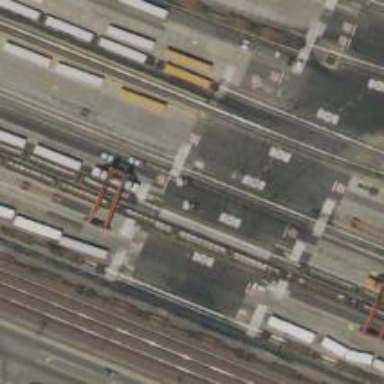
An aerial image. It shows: Level crossing along the railway.